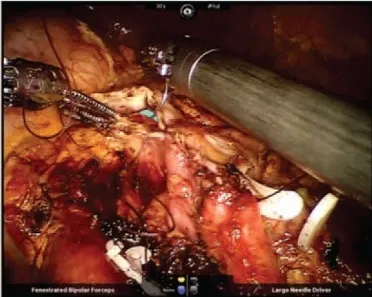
The pyeloplasty was performed (D).
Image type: medical_photograph (other_medical_photograph)